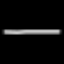
Label: line